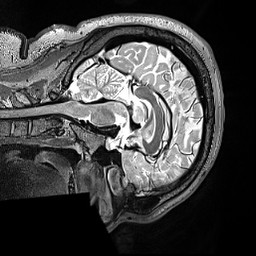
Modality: T2w
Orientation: sagittal
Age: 22
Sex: male
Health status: ill
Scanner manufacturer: siemens
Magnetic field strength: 3 T
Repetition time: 3.2 s
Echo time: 0.564 s